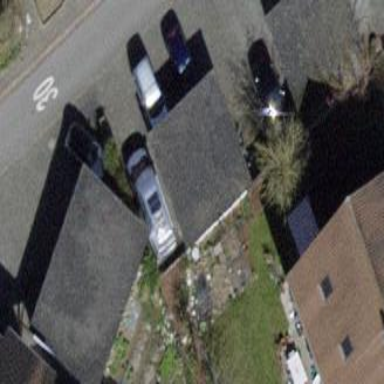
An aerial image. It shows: Garage building.